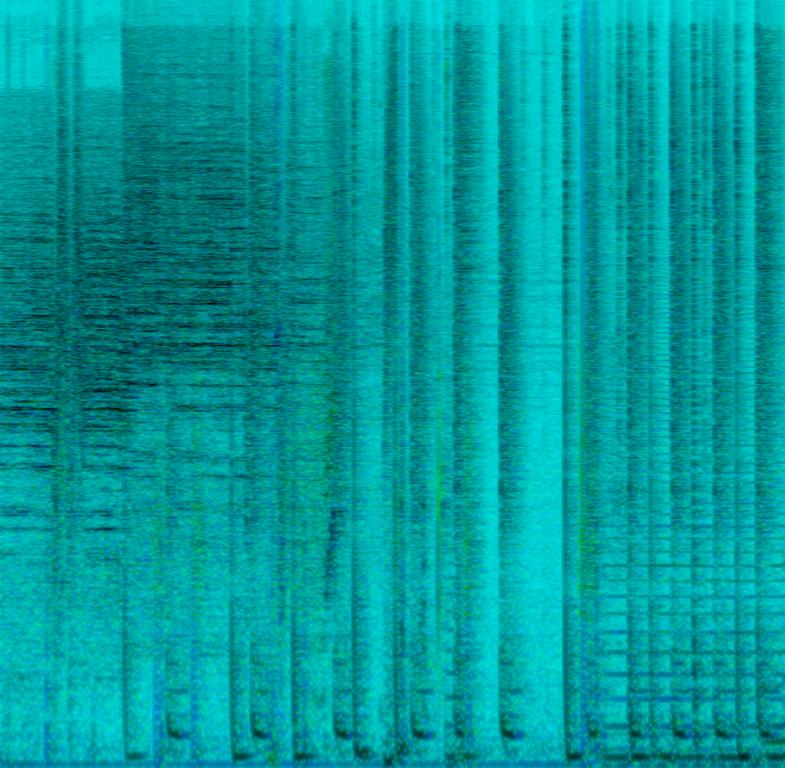
The low quality recording features groovy drums played on vinyl, judging by the wide vinyl crackles and scratching effect. There is also a buzzy static noise, right after the female laugh that can be heard in the background. Sounds like it is recorded with a phone.